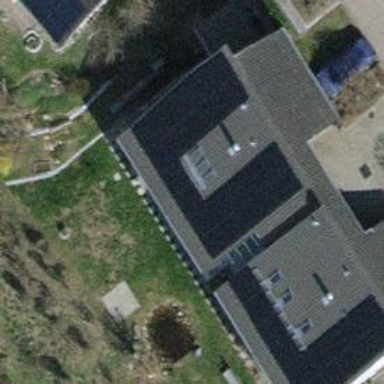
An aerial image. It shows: Small solar photovoltaic panel generator installed on roof.